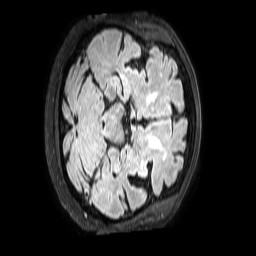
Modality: FLAIR
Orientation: axial
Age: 59
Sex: female
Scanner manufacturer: philips
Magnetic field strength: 3 T
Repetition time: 4.8 s
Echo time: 0.2795 s